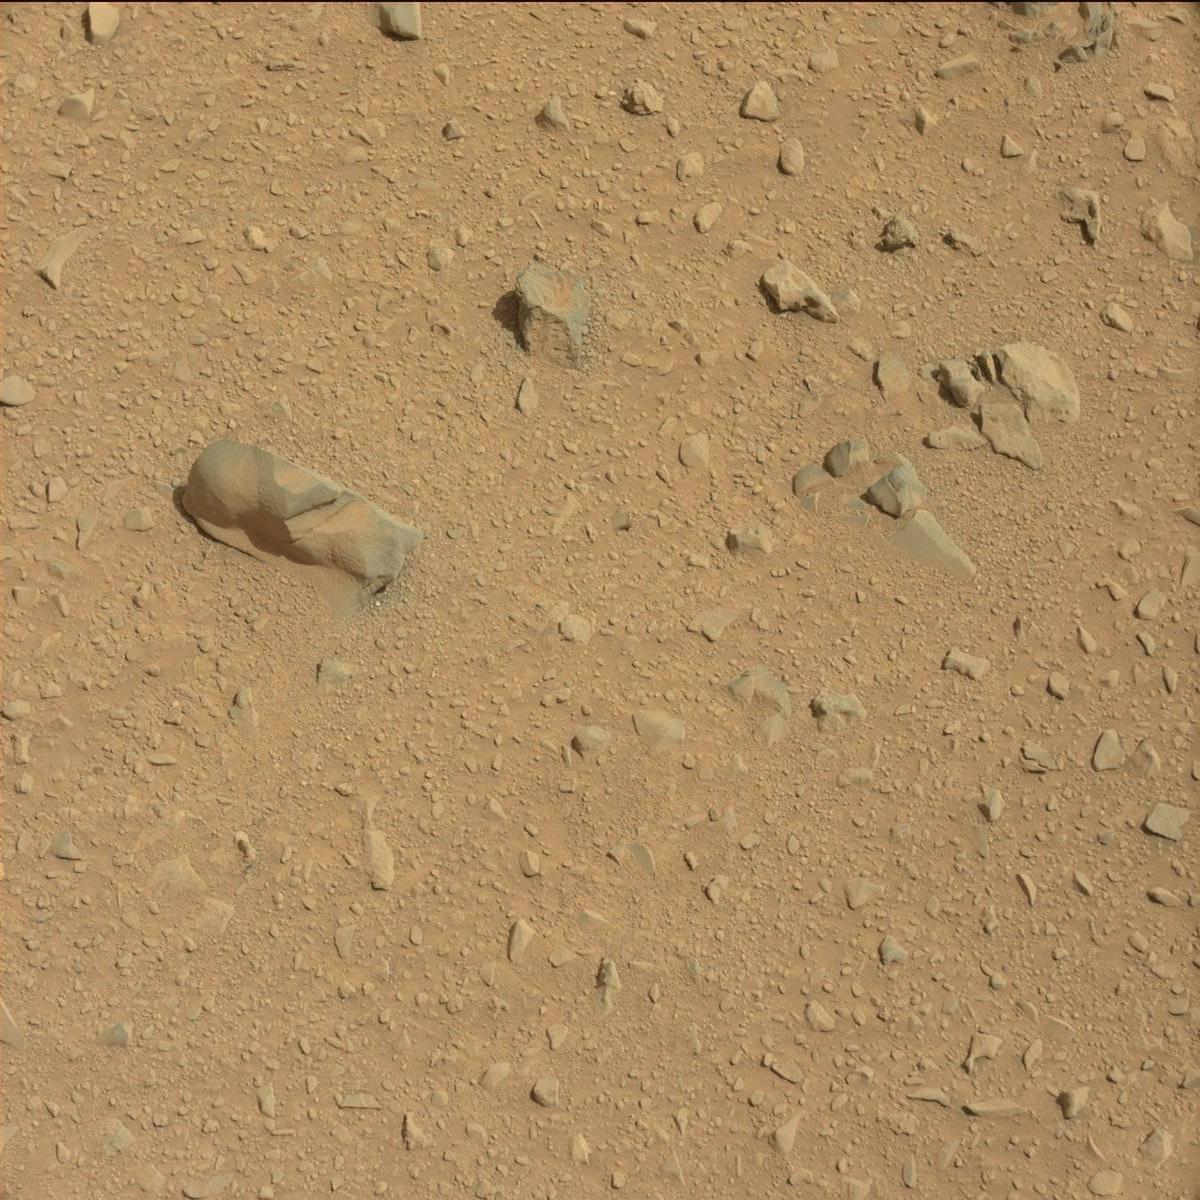
Terrain classes present: Bedrock, Sand / Soil